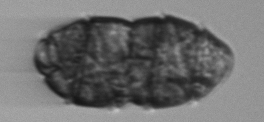
Label: Margalefidinium